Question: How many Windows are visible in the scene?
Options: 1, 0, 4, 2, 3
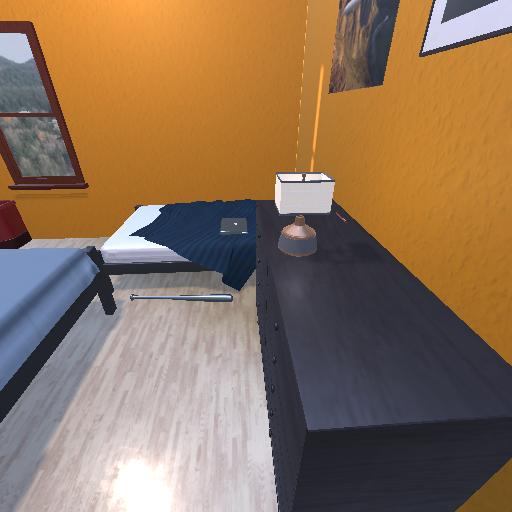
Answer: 1